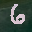
Label: 6